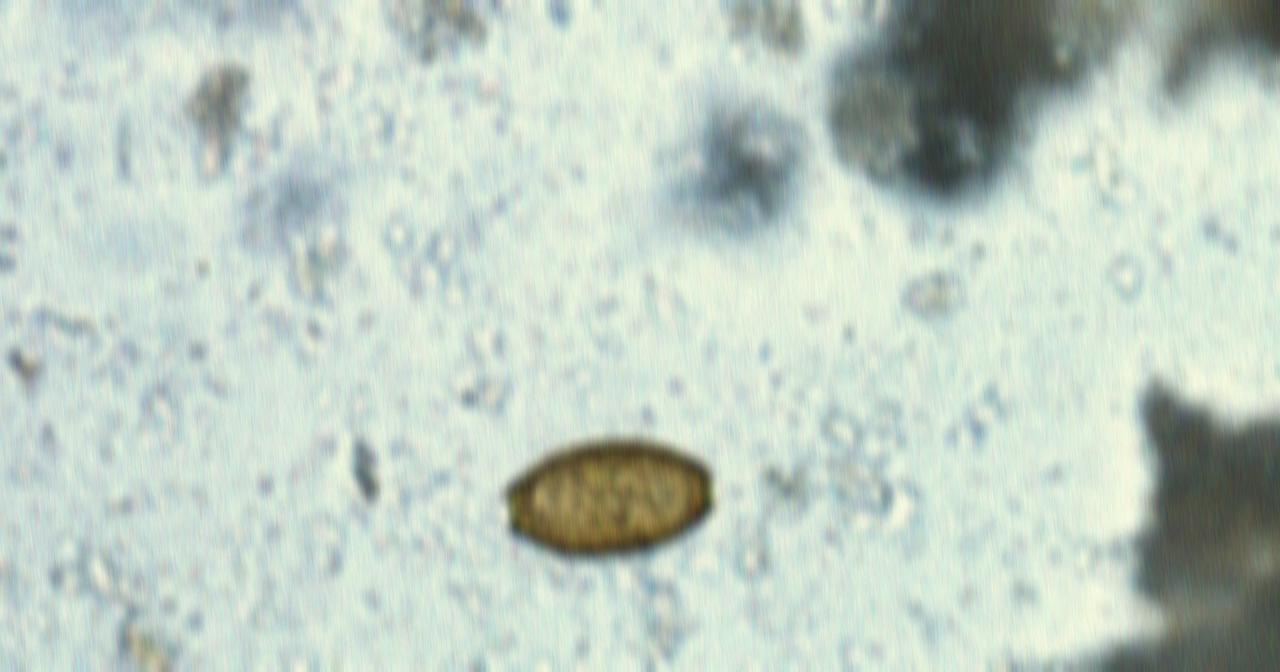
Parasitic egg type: Trichuris trichiura